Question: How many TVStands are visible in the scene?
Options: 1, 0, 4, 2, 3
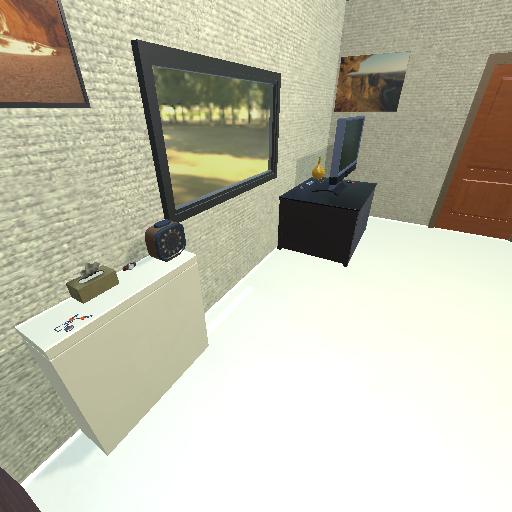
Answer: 1